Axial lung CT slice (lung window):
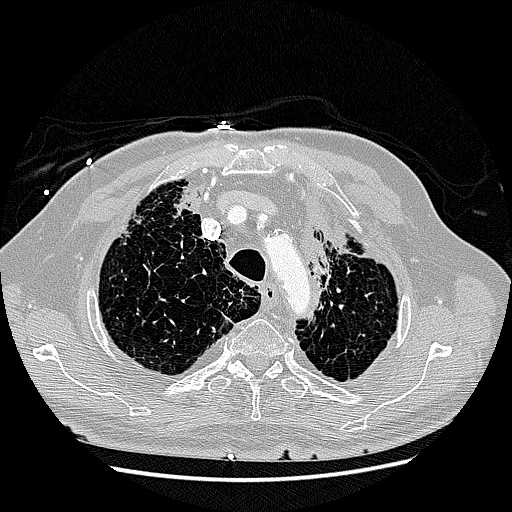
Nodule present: no